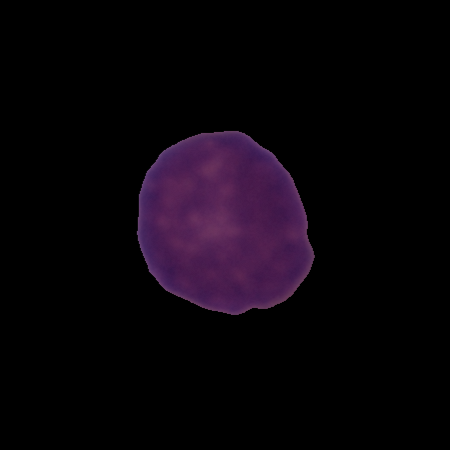
Label: healthy